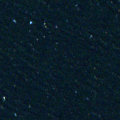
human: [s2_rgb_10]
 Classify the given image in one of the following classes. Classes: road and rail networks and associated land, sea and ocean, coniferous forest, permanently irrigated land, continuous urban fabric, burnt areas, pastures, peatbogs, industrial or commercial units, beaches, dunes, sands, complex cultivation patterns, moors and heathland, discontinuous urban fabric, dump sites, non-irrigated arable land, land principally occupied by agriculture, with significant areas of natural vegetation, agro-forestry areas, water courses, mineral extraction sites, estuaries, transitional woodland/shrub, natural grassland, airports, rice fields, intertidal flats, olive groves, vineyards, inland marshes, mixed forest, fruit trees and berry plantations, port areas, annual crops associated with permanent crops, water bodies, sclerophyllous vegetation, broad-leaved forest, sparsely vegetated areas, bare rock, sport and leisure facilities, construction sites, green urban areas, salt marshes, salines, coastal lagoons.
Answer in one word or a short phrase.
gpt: sea and ocean